Question: Good morning, I'm drawing 9 customViews in one ralativeLayout.
I want then to assign on click listener for each view.
The issue is that when i click on one of these view, I get the reference to the last drawed view, even if I actually clicked on the first one.
Here is my code:
'''
public class MainActivity extends Activity {
MySurfaceView view;
RelativeLayout layout;
List<CustomCircles> circlesArr;
@Override
protected void onCreate(Bundle savedInstanceState) {
super.onCreate(savedInstanceState);
setContentView(R.layout.activity_main);
layout = (RelativeLayout) findViewById(R.id.relativeLayout);
ViewTreeObserver vto = layout.getViewTreeObserver();
vto.addOnGlobalLayoutListener(new ViewTreeObserver.OnGlobalLayoutListener() {
@Override
public void onGlobalLayout() {
layout.getViewTreeObserver().removeOnGlobalLayoutListener(this);
int width = layout.getMeasuredWidth();
int height = layout.getMeasuredHeight();
int radius = calculateCircleRadius(height);
calculateCirclesPosition(radius);
}
});
}
int circlesPerRow = 3;
int rows = 3;
private void calculateCirclesPosition(int radius) {
int index = 0;
circlesArr = new ArrayList<CustomCircles>();
for (int i = 0; i < rows; ++i) {
int y = radius + ((radius * 2) * i);
RelativeLayout.LayoutParams params = null;
if(i == 0) {
params = new RelativeLayout.LayoutParams(
LayoutParams.WRAP_CONTENT, LayoutParams.WRAP_CONTENT);
params.addRule(RelativeLayout.ALIGN_PARENT_TOP);
} else if(i == 1) {
params = new RelativeLayout.LayoutParams(
LayoutParams.WRAP_CONTENT, LayoutParams.WRAP_CONTENT);
params.addRule(RelativeLayout.BELOW, circlesArr.get(0).id);
} else if(i == 2) {
params = new RelativeLayout.LayoutParams(
LayoutParams.WRAP_CONTENT, LayoutParams.WRAP_CONTENT);
params.addRule(RelativeLayout.BELOW, circlesArr.get(3).id);
}
for (int j = 0; j < circlesPerRow; ++j) {
int x = radius + ((radius * 2) * j);
Punto centro = new Punto(x, y);
Cerchio cerchio = new Cerchio(centro, radius);
cerchio.indexInArray = index;
CirclesHandler.get().getCircleList().add(cerchio);
CustomCircles circle = new CustomCircles(this, centro,
radius, index++);
circle.setTag("circle" + index);
Log.v("jajaja", "setted index is "+ index);
circlesArr.add(circle);
if(j == 0) {
params.addRule(RelativeLayout.ALIGN_PARENT_LEFT);
} else {
params = new RelativeLayout.LayoutParams(
LayoutParams.WRAP_CONTENT, LayoutParams.WRAP_CONTENT);
params.addRule(RelativeLayout.RIGHT_OF, circlesArr.get(j-1).getId());
}
layout.addView(circle, params);
}
}
}
private int calculateCircleRadius(int height) {
return (height / 3) / 2;
}
}
'''
CustomCircleView Class
'''
public class CustomCircles extends View implements View.OnClickListener {
Punto centro;
Paint paint;
int radius;
int id;
public CustomCircles(Context context, Punto centro, int radius, int id) {
this(context);
this.centro = centro;
this.radius = radius;
this.id = id;
//setId(id);
}
public CustomCircles(Context context) {
super(context);
init();
}
public CustomCircles(Context context, AttributeSet attrs, int defStyleAttr) {
super(context, attrs, defStyleAttr);
}
public CustomCircles(Context context, AttributeSet attrs) {
super(context, attrs);
}
private void init() {
this.setOnClickListener(this);
paint = new Paint();
paint.setColor(Color.parseColor("#000000"));
}
@Override
protected void onDraw(Canvas canvas) {
super.onDraw(canvas);
canvas.drawCircle(centro.x, centro.y, radius, paint);
}
@Override
public void onClick(View v) {
Log.v("jajaja", "Clicked " + this.getTag());
}
}
'''

Thank you for your time
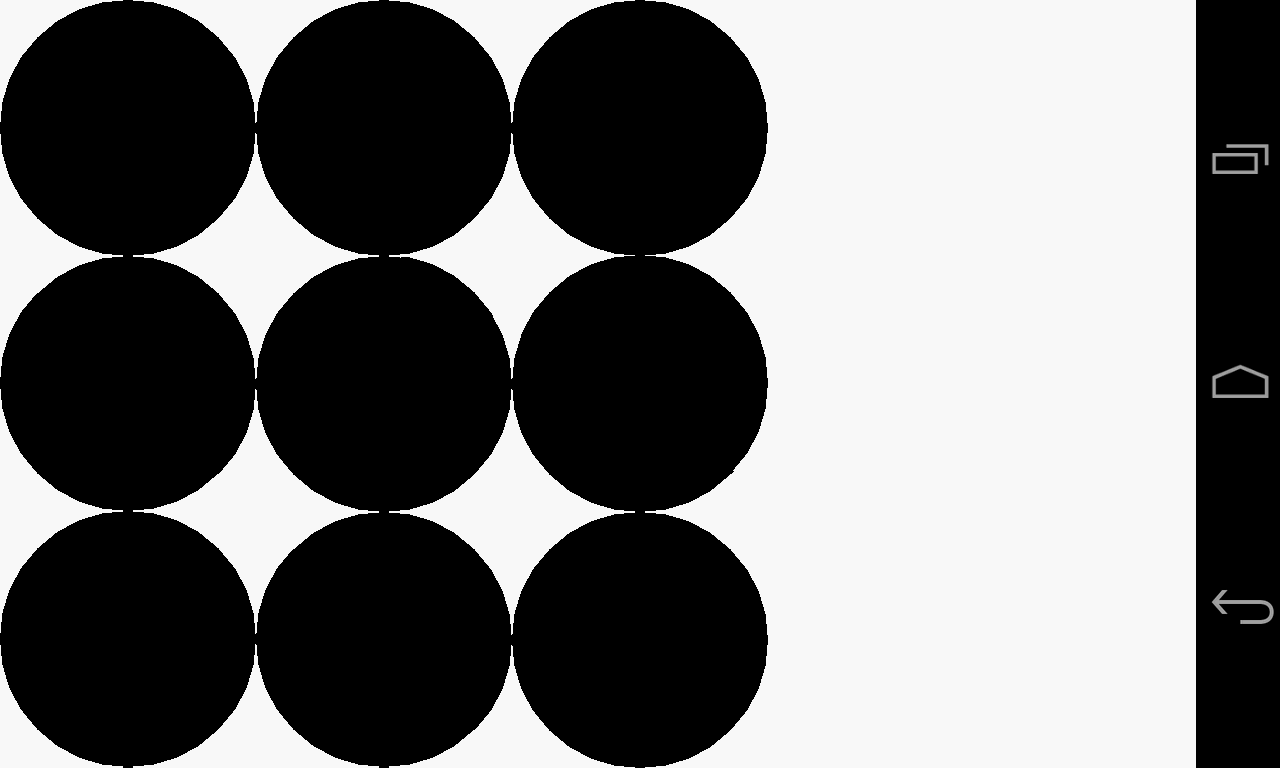
Answer: After few days I've tried to change my approach, using onMeasure() and onLayout().
Finally I've got it!
I'd like to share my code:
Custum relative layout class:
'''
public class CustomRelativeLayout extends RelativeLayout {
public CustomRelativeLayout(Context context) {
super(context);
}
public CustomRelativeLayout(Context context, AttributeSet attrs,
int defStyle) {
super(context, attrs, defStyle);
}
public CustomRelativeLayout(Context context, AttributeSet attrs) {
super(context, attrs);
}
@Override
protected void onLayout(boolean changed, int l, int t, int r, int b) {
for (int i = 0; i < getChildCount(); ++i) {
View v = getChildAt(i);
Punto center = ((CustomCircles) v).centro;
int radius = ((CustomCircles) v).radius;
v.layout(center.x - radius, center.y - radius, center.x + radius,
center.y + radius);
}
}
@Override
protected void onMeasure(int widthMeasureSpec, int heightMeasureSpec) {
for (int i = 0; i < getChildCount(); ++i) {
View v = getChildAt(i);
Punto center = ((CustomCircles)v).centro;
v.measure(center.x * 2, center.y *2);
}
int desiredWidth = 100;
int desiredHeight = 100;
int widthMode = MeasureSpec.getMode(widthMeasureSpec);
int widthSize = MeasureSpec.getSize(widthMeasureSpec);
int heightMode = MeasureSpec.getMode(heightMeasureSpec);
int heightSize = MeasureSpec.getSize(heightMeasureSpec);
int width;
int height;
//Measure Width
if (widthMode == MeasureSpec.EXACTLY) {
//Must be this size
width = widthSize;
} else if (widthMode == MeasureSpec.AT_MOST) {
//Can't be bigger than...
width = Math.min(desiredWidth, widthSize);
} else {
//Be whatever you want
width = desiredWidth;
}
//Measure Height
if (heightMode == MeasureSpec.EXACTLY) {
//Must be this size
height = heightSize;
} else if (heightMode == MeasureSpec.AT_MOST) {
//Can't be bigger than...
height = Math.min(desiredHeight, heightSize);
} else {
//Be whatever you want
height = desiredHeight;
}
setMeasuredDimension(width, height);
}
}
'''
custom circles class:
'''
public class CustomCircles extends View implements View.OnClickListener {
Punto centro;
Paint paint;
int radius;
int id;
public CustomCircles(Context context, Punto centro, int radius, int id) {
this(context);
this.centro = centro;
this.radius = radius;
this.id = id;
}
public CustomCircles(Context context) {
super(context);
init();
}
public CustomCircles(Context context, AttributeSet attrs, int defStyleAttr) {
super(context, attrs, defStyleAttr);
}
public CustomCircles(Context context, AttributeSet attrs) {
super(context, attrs);
}
private void init() {
this.setOnClickListener(this);
paint = new Paint();
paint.setColor(Color.parseColor("#000000"));
}
@Override
protected void onDraw(Canvas canvas) {
super.onDraw(canvas);
canvas.drawCircle(radius, radius, radius, paint);
}
private void changeColor() {
this.paint.setColor(Color.parseColor("#0000FF"));
invalidate();
}
@Override
public void onClick(View v) {
changeColor();
}
}
'''
main activity class:
'''
public class MainActivity extends Activity {
MySurfaceView view;
CustomRelativeLayout layout;
List<CustomCircles> circlesArr;
@Override
protected void onCreate(Bundle savedInstanceState) {
super.onCreate(savedInstanceState);
setContentView(R.layout.activity_main);
layout = (CustomRelativeLayout) findViewById(R.id.customRelativeLayout);
ViewTreeObserver vto = layout.getViewTreeObserver();
vto.addOnGlobalLayoutListener(new ViewTreeObserver.OnGlobalLayoutListener() {
@Override
public void onGlobalLayout() {
layout.getViewTreeObserver().removeOnGlobalLayoutListener(this);
int width = layout.getMeasuredWidth();
int height = layout.getMeasuredHeight();
int radius = calculateCircleRadius(height);
calculateCirclesPosition(radius);
}
});
}
int circlesPerRow = 3;
int rows = 3;
'''
private void calculateCirclesPosition(int radius) {
'''
int index = 0;
circlesArr = new ArrayList<CustomCircles>();
for (int i = 0; i < rows; ++i) {
int y = radius + ((radius * 2) * i);
for (int j = 0; j < circlesPerRow; ++j) {
int x = radius + ((radius * 2) * j);
Punto centro = new Punto(x, y);
Cerchio cerchio = new Cerchio(centro, radius);
cerchio.indexInArray = index;
CirclesHandler.get().getCircleList().add(cerchio);
CustomCircles circle = new CustomCircles(this, centro,
radius, index++);
circlesArr.add(circle);
layout.addView(circle);
}
}
}
private int calculateCircleRadius(int height) {
return (height / 3) / 2;
}
}
'''